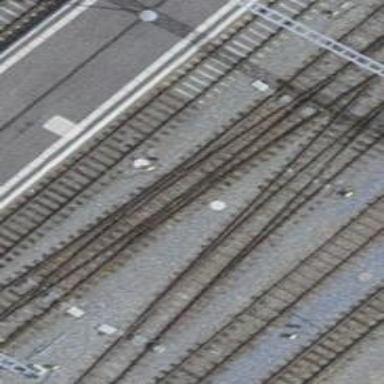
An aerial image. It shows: Railway switch.